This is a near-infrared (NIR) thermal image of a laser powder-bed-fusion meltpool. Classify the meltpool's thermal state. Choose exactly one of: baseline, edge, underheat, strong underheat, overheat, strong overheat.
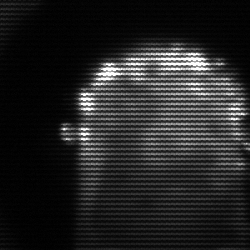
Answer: baseline